Question: After successfully posting my open graph action, the action appears just fine. But in the text, the last thing listed is my object variable name with a colon and then either the link to the object, which displays the title or full url link. SInce this is a bit difficult to explain, I created a screen shot:

The name of my open graph object variable here is "venue" . The venue returned from my server is actually correct. I checked the link just in case again using the debug tool and had no errors. The issue is, It should not be displaying there.
Is this issue happening because my open graph action isn't approved yet? (I'm not done)
When it does happen, I notice all my open graph actions posted are shown in the same way. But then, other times, it will be fine. I will check tomorrow and see if it's still happening but wanted to see if anyone had any insight on what's happening
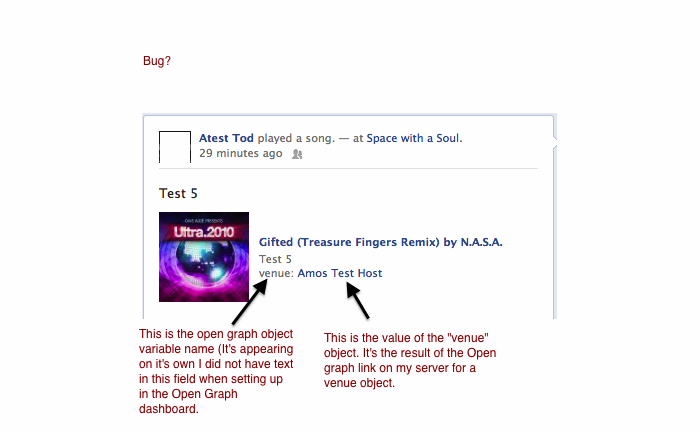
Answer: Found the answer finally. There's an option to hide the object from the news feed.